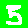
Digit: 5